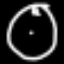
Label: clock